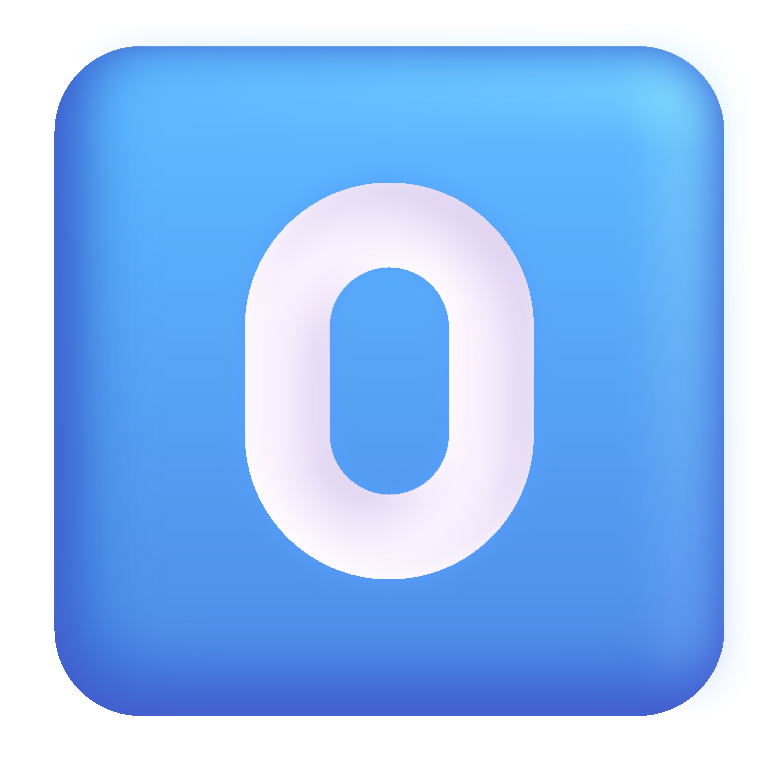
keycap 0 color